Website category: auto
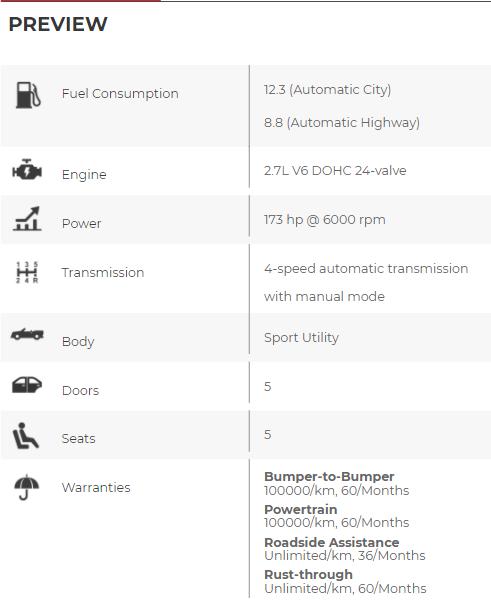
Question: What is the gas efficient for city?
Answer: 12.3 (Automatic City)

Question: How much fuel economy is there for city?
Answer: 12.3 (Automatic City)

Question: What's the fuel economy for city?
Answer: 12.3 (Automatic City)

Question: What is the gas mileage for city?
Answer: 12.3 (Automatic City)

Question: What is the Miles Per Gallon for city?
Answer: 12.3 (Automatic City)

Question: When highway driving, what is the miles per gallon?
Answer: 8.8 (Automatic Highway)

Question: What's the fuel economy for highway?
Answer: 8.8 (Automatic Highway)

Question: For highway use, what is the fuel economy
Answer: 8.8 (Automatic Highway)

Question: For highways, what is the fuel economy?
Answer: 8.8 (Automatic Highway)

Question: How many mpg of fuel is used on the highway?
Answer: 8.8 (Automatic Highway)

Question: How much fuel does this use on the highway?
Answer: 8.8 (Automatic Highway)

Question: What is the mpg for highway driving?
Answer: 8.8 (Automatic Highway)

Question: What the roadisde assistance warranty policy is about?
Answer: Unlimited/km, 36/Months

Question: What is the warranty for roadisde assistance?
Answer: Unlimited/km, 36/Months

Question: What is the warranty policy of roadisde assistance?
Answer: Unlimited/km, 36/Months

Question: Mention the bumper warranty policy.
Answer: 100000/km, 60/Months

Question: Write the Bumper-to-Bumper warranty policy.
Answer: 100000/km, 60/Months

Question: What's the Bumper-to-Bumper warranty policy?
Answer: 100000/km, 60/Months

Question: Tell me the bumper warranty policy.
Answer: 100000/km, 60/Months

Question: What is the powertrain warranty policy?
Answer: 100000/km, 60/Months

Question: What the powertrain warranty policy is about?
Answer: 100000/km, 60/Months

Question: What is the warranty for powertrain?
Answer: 100000/km, 60/Months